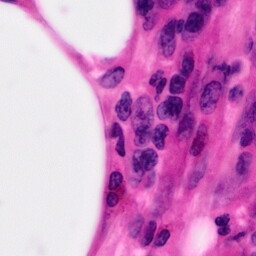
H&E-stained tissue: Pancreatic